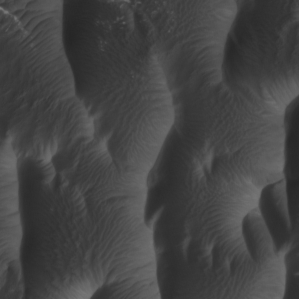
Label: non_frost